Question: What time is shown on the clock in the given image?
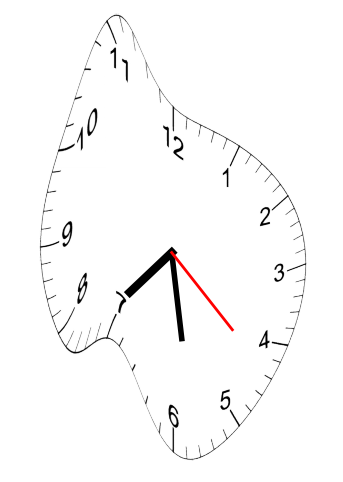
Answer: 07:28:22